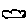
Label: cloud